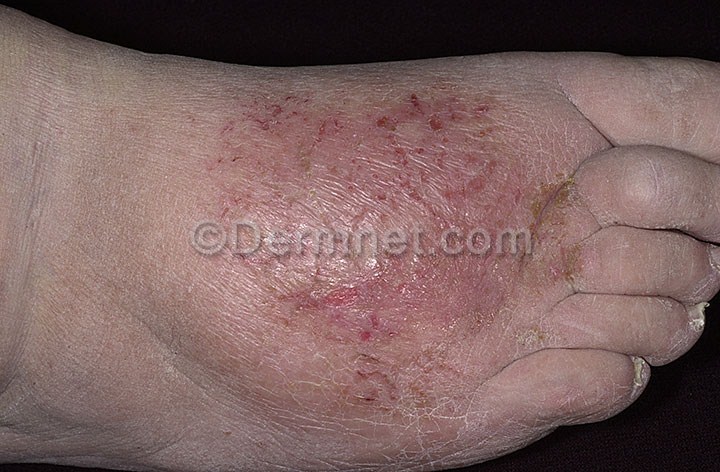
Disease: Eczema Photos